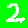
Digit: 2